Interaction volume radius: 5 \u00c5
Interaction volume height: 15 \u00c5
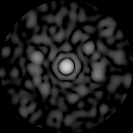
Disorder parameter: 0.8289